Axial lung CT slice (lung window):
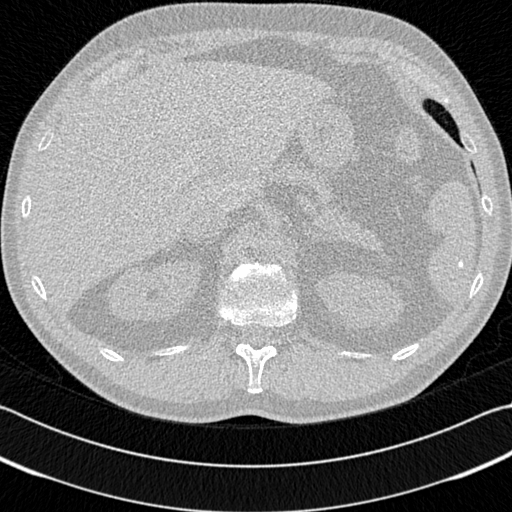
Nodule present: no